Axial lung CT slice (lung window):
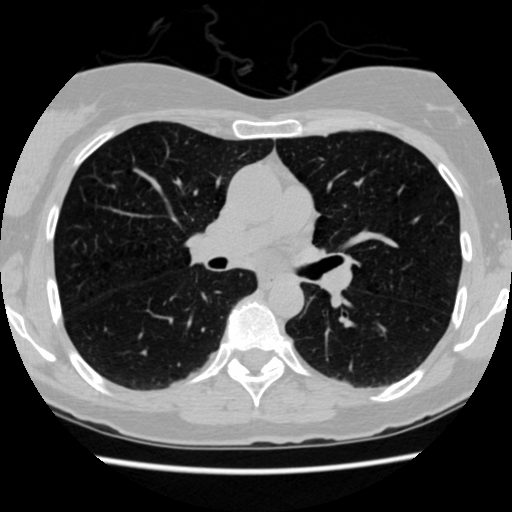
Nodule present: no